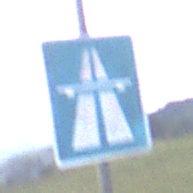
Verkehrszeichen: Autobahn
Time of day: SunriseSunset
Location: Outdoor (Nature)
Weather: PartlyCloudy
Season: NotSpecified
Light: Natural